Question: I have a dialog that setContentView on a layout. I have an editText and Button in the layout set width to match parent but that makes it only as wide as the setTitle. As I enter info into the editText, the dialog expands with each character. Is it possible to make the dialog look like below without setting a dp size for the width of the items? Some system standard?

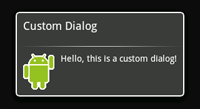
Answer: In most cases, a dialog being too small indicates that you're using 'fill_parent' instead of 'wrap_content' (or 'match_parent').
You would think that 'fill_parent' always ends up larger than 'wrap_content', but that's not the case with EditTexts.
Also, consider using 'android:minEms' for your EditText.